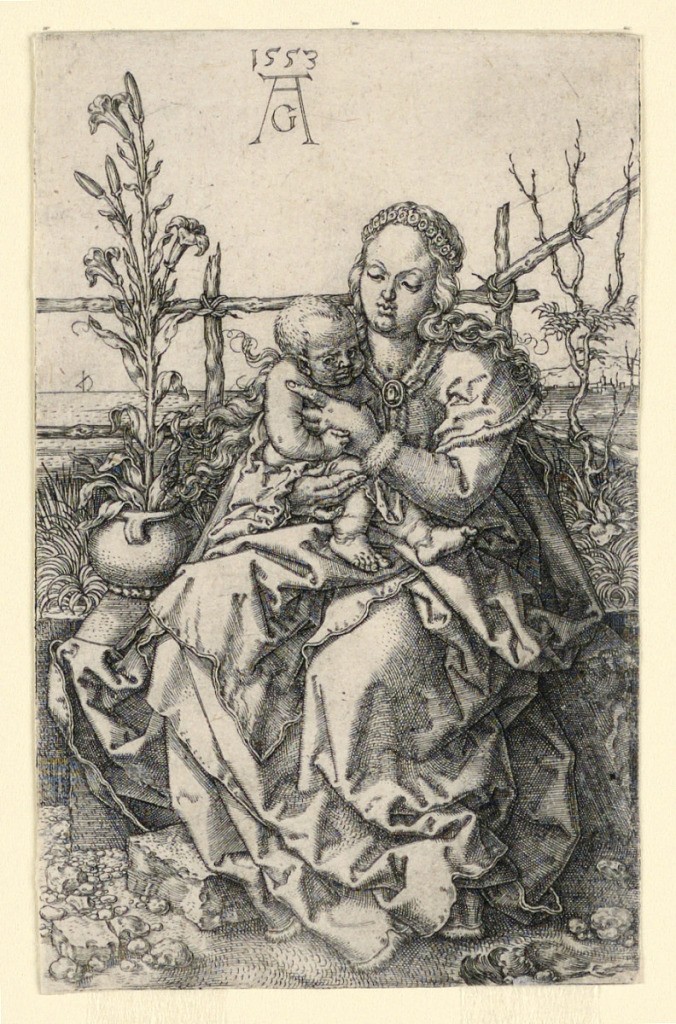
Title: Virgin and Child
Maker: Heinrich Aldegrever, German, 1502 - ca. 1561
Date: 1553
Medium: Engraving on off-white laid paper
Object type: Print
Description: Engraving depicting the Virgin and Child seated on a grassy bank.